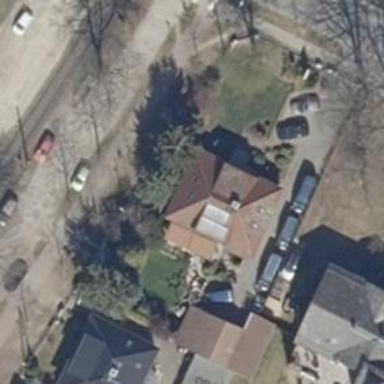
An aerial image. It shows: House with hipped roof.